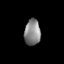
Tissue: lung
Cell type: T cells
Senescence score: 0.5695
Nuclear area (px): 406
Mean DAPI intensity: 134.963